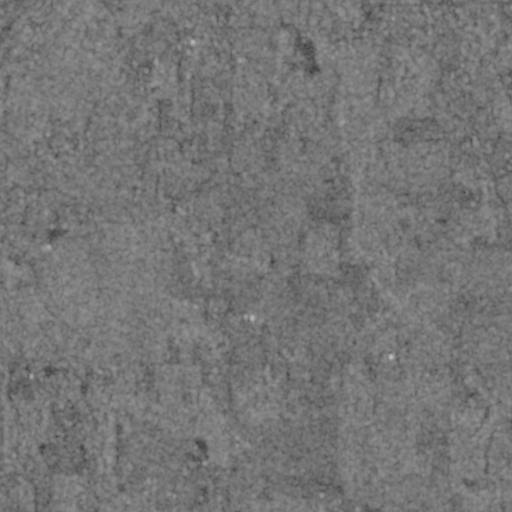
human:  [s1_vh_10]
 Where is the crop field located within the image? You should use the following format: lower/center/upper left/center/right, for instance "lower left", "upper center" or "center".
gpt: The crop field is located in the upper right of the image.
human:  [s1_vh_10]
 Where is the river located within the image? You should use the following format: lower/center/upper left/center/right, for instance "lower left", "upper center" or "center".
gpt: The river is located in the lower of the image.
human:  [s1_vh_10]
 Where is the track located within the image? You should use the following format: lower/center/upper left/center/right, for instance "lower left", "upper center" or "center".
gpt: There is no track in the image.

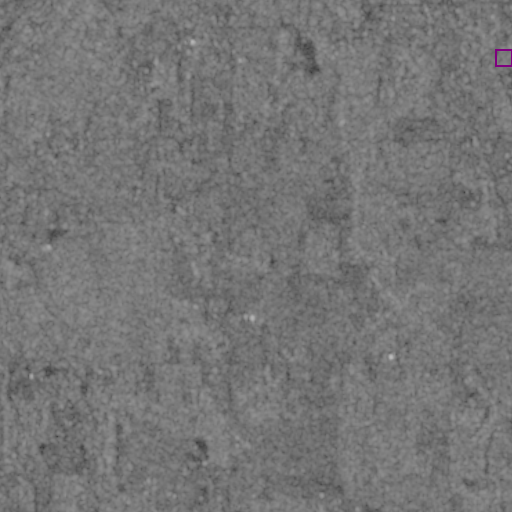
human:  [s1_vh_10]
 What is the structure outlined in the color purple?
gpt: The structure outlined in purple is a crop field.
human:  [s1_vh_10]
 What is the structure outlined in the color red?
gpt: There is no red outline.